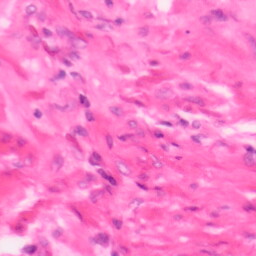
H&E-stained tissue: Colon